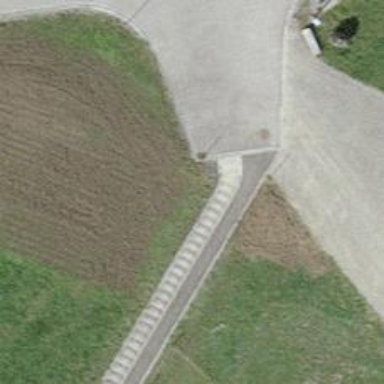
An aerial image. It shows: Road with steps.